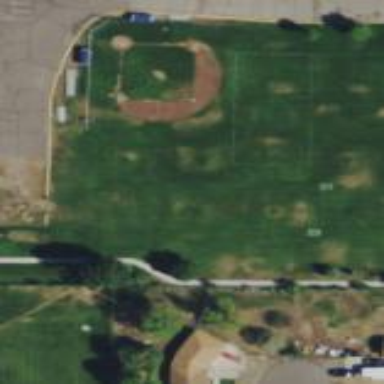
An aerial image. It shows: Baseball pitch for leisure land activities.